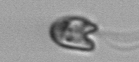
Label: flagellate_morphotype1